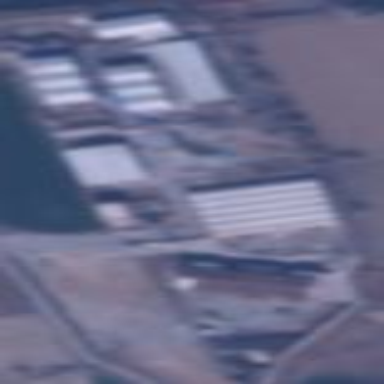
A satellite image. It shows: Industrial area.